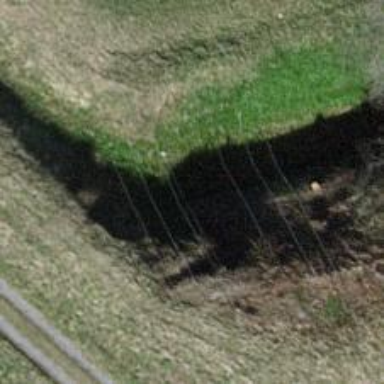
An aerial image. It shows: Retaining wall.